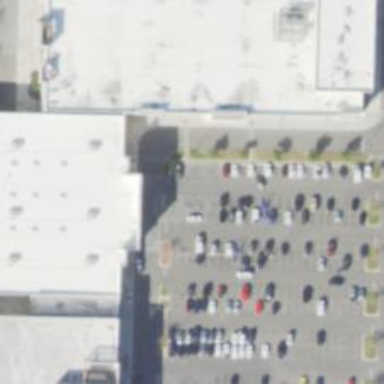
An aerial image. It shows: Parking space is available.